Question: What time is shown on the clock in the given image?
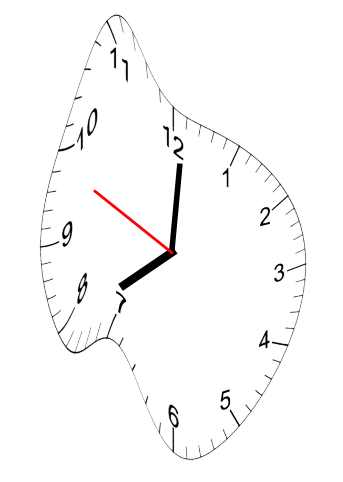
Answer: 08:00:49